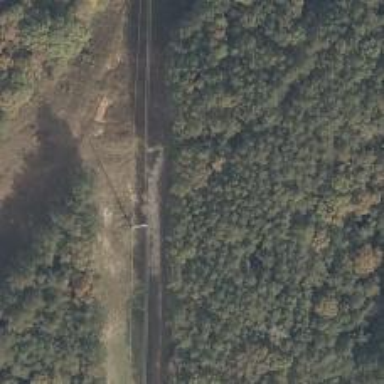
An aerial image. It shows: Power pole.